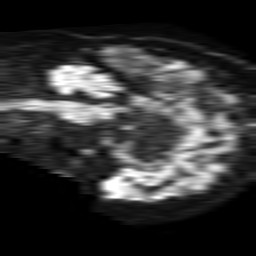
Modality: TRACE
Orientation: sagittal
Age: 85
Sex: female
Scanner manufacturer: philips
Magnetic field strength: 1.5 T
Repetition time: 4.6 s
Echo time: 0.08631 s